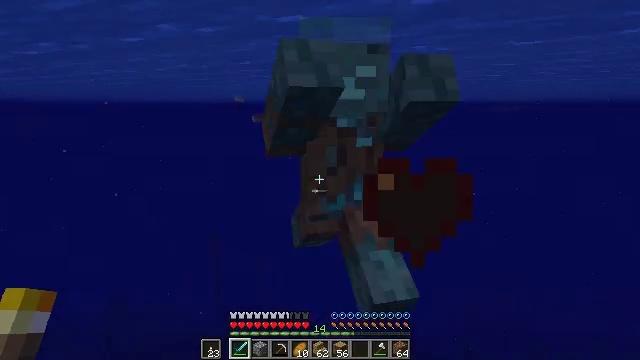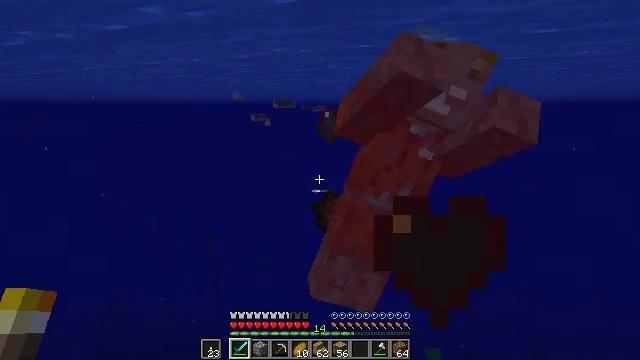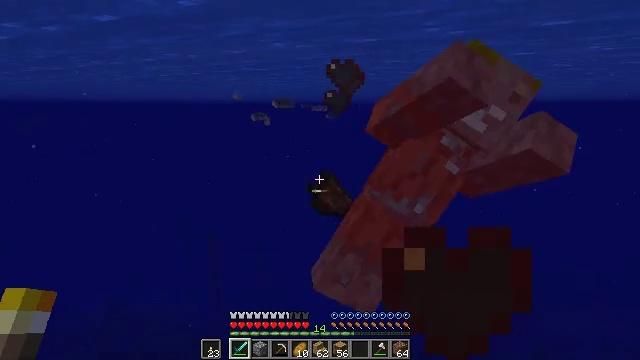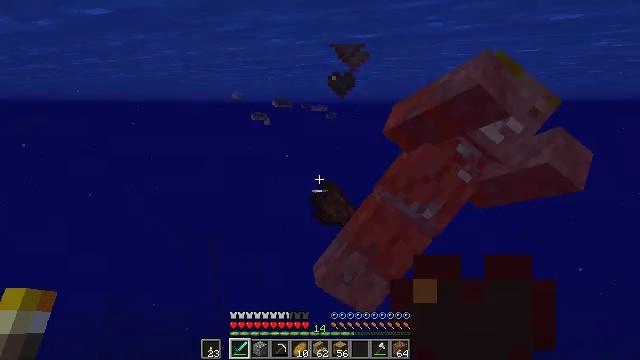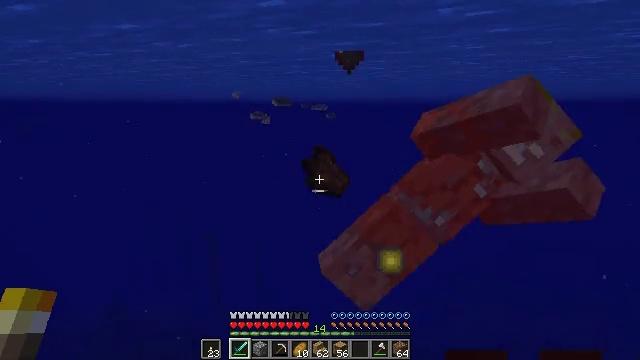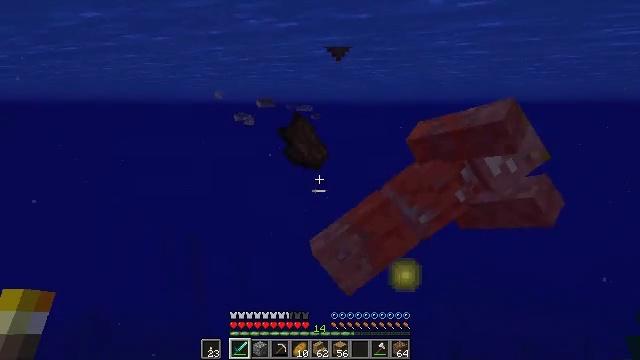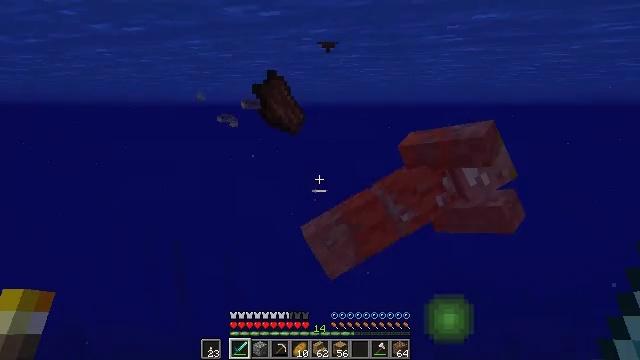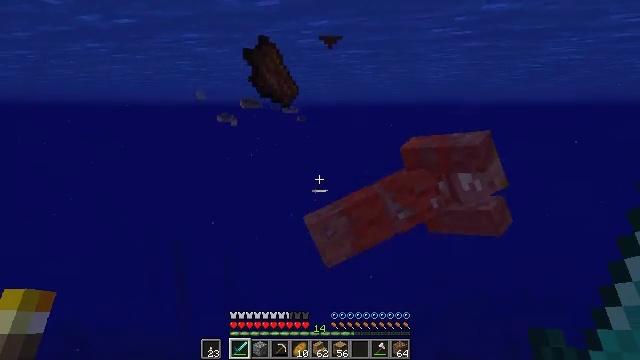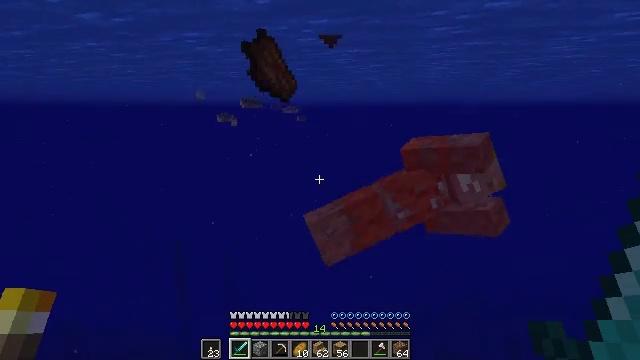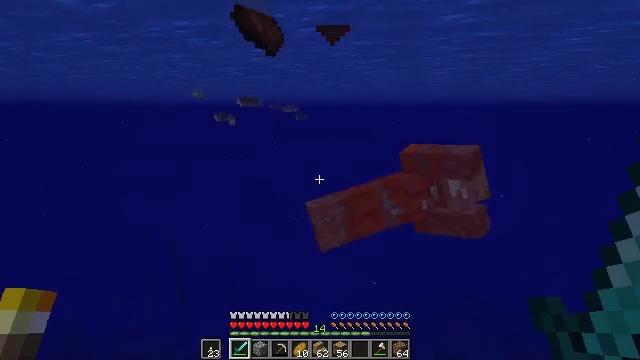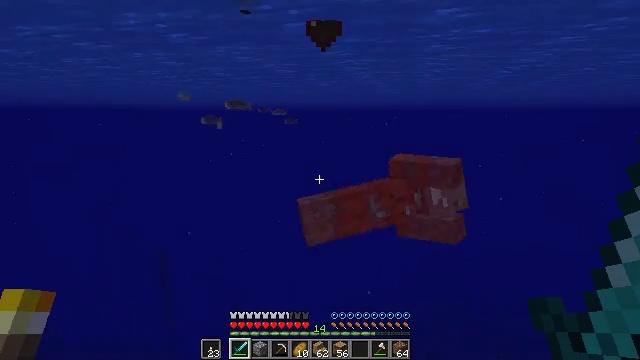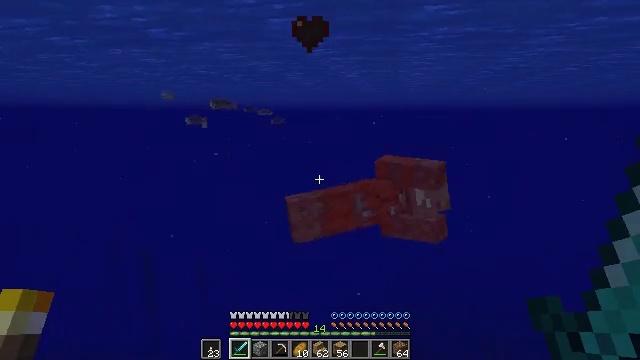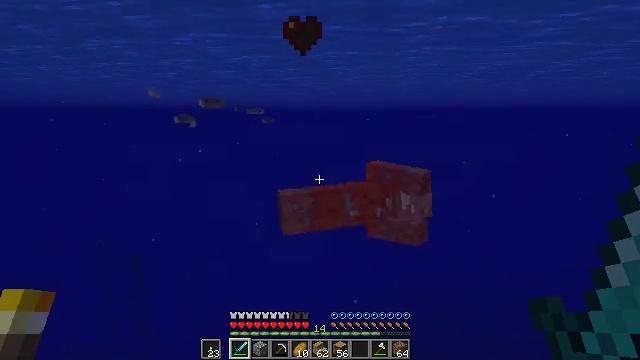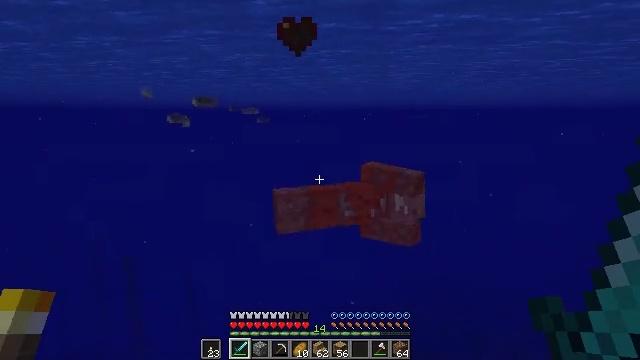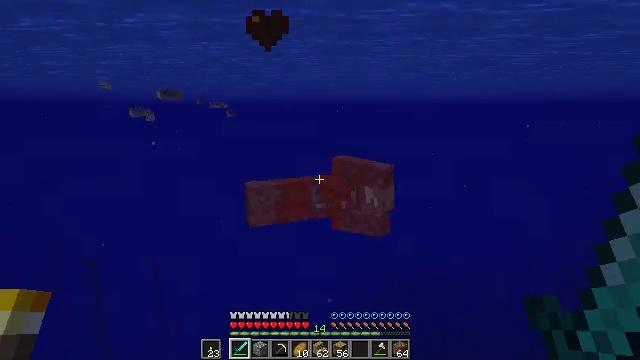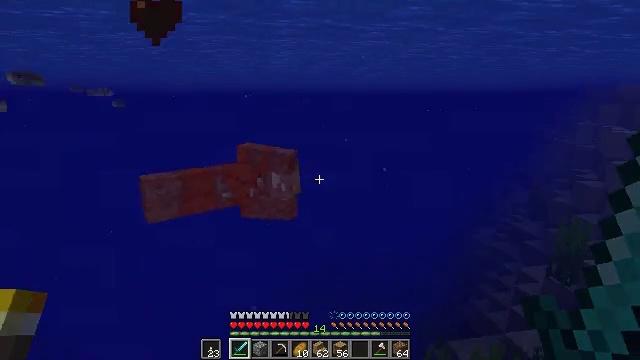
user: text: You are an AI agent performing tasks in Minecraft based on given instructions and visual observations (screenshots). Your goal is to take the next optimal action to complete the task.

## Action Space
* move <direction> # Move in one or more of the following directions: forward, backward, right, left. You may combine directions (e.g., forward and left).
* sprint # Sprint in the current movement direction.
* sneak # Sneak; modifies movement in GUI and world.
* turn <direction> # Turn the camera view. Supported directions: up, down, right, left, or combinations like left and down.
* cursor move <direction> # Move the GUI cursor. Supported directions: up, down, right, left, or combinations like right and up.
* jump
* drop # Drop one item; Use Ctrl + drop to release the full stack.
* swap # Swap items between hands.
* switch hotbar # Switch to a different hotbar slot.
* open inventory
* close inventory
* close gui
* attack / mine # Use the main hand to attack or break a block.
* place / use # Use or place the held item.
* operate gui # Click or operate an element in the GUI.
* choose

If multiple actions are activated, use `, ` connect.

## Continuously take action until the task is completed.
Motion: motion action
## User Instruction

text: Break the sand block.
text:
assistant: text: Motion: move forward, attack / mine
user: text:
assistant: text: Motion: move forward, attack / mine
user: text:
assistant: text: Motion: move forward, attack / mine
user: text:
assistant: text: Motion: move forward
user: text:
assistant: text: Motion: move forward, turn right
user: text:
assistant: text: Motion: move forward, turn right
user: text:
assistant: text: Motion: move forward
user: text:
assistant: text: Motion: move forward
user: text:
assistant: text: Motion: move forward
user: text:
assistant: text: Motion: move forward, turn right
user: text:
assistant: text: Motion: move forward, turn right
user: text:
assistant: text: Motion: move forward, turn right
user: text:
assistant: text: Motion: move forward
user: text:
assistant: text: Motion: move forward, turn right and down
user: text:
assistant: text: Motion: move forward, turn right and down
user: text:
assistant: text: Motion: move forward, turn right
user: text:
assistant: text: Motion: move forward, turn right
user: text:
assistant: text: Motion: move forward, turn right
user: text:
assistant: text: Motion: move forward, turn right
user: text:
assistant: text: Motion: move forward, turn right
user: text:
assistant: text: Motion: move forward, jump
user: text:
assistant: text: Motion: move forward, jump
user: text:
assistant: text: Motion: move forward, jump
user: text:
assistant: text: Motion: move forward, jump
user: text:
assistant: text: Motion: move forward, turn left, jump
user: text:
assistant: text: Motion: move forward, turn right, jump
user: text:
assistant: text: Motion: move forward, jump
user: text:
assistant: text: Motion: move forward, jump
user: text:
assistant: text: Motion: move forward, turn left, jump
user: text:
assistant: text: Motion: move forward, sprint, turn left, jump